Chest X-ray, PA view. Patient: 45 years old, sex M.
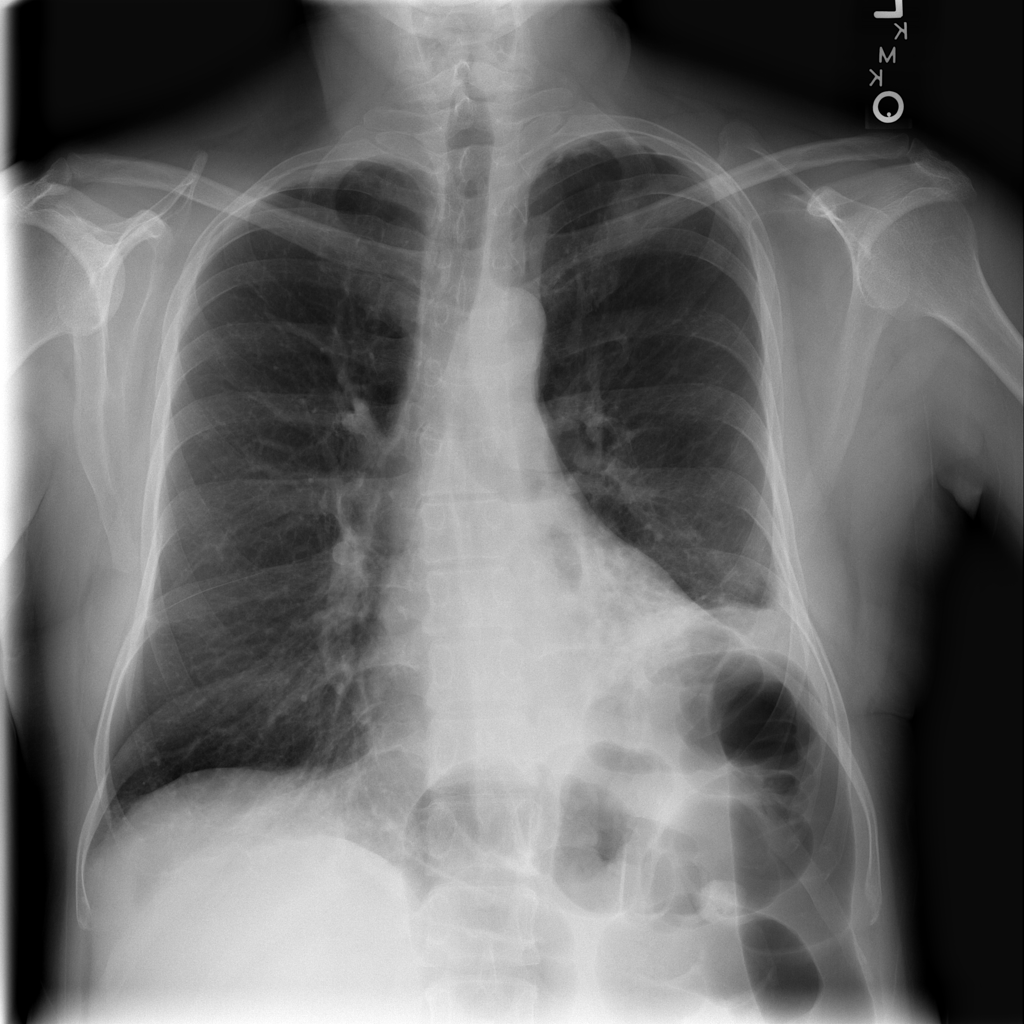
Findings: Infiltration